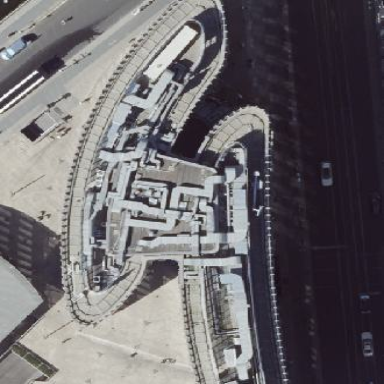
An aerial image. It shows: Tunnel.